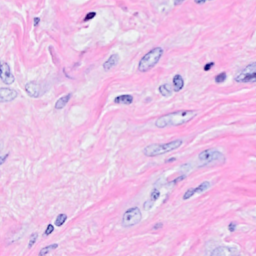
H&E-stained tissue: Breast